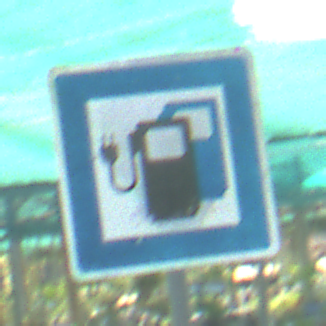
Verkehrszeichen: LadestationFuerElektrofahrzeuge
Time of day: MorningAfternoon
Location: Roofed (Special)
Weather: PartlyCloudy
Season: NotSpecified
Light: Natural